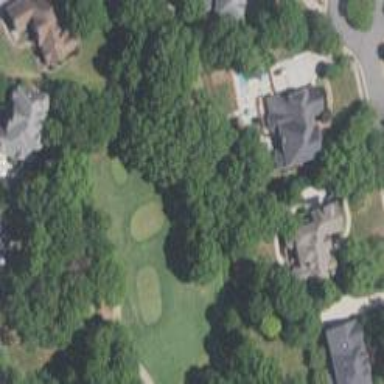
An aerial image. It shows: Golf tee.